Question: The Sencha store is automatically adding a ajax loader mask when populating the store, but I want to hide it since I have made a more generic mask which is shown every time the app does a ajax request.
How can I hide the store load mask? Tried to look in the documentation, but didnt find any appropriate field/method there:
See attachement:

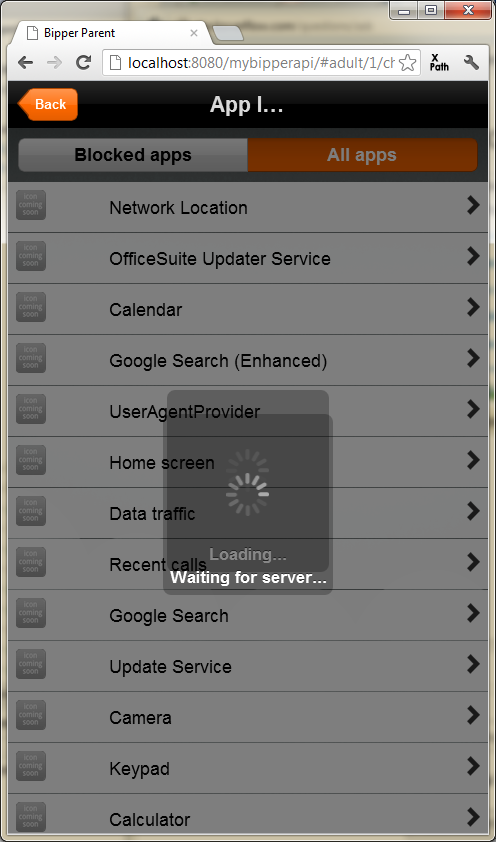
Answer: The property exists: <URL>, which you have set to null.
'''
{
xtype: 'list',
store: 'Store',
loadingText: null, // for ST 2.3.0 set it to false
....
}
'''
Cheers, Oleg